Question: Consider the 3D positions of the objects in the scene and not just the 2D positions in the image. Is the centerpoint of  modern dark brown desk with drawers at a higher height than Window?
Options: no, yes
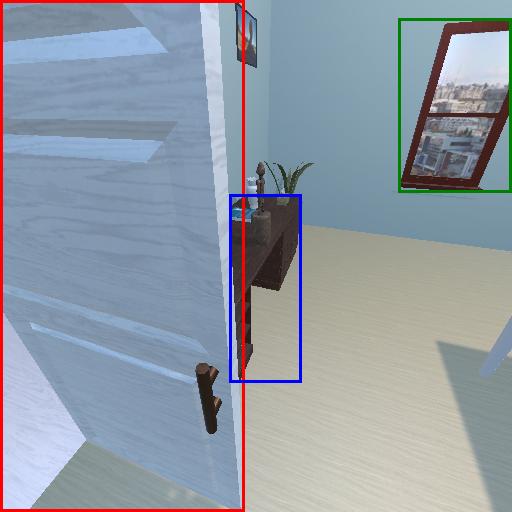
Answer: no